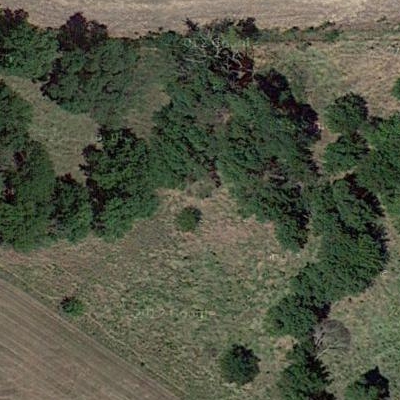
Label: Forest